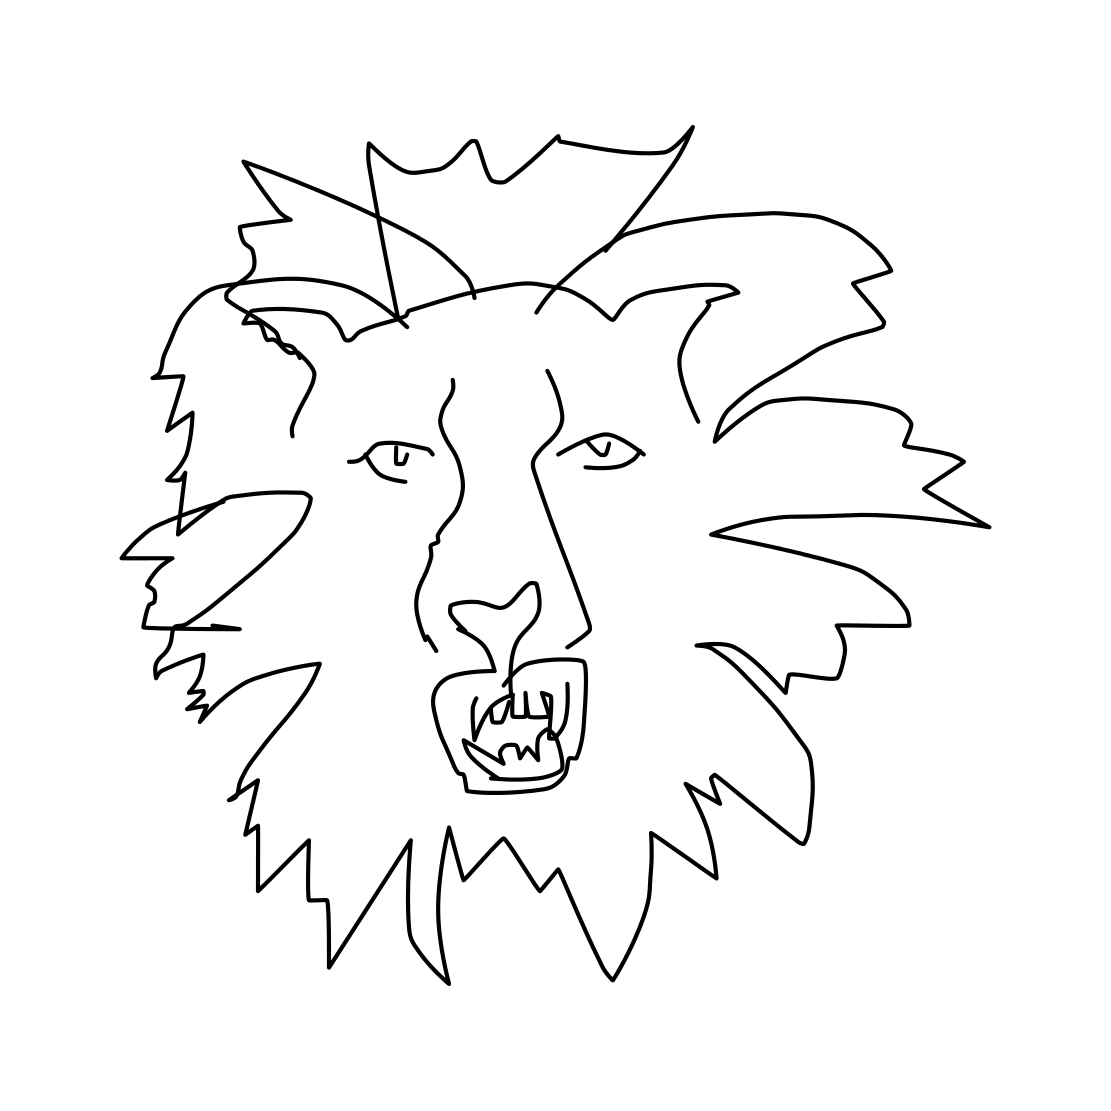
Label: lion